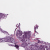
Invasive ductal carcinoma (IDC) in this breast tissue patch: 1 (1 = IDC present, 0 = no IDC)